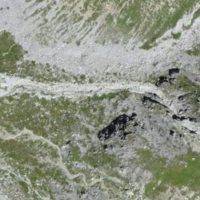
EUNIS habitat code: 48
Species observed at this site:
Cinclus cinclus
Nucifraga caryocatactes
Pyrrhocorax graculus
Aquila chrysaetos
Corvus corax
Carduelis carduelis